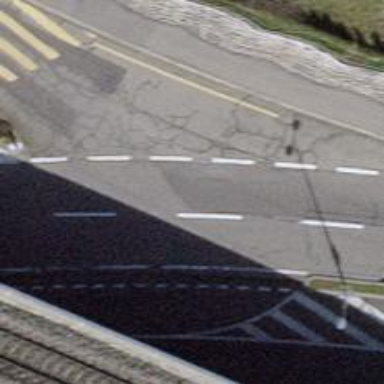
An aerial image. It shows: Secondary road with asphalt surface.